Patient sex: F
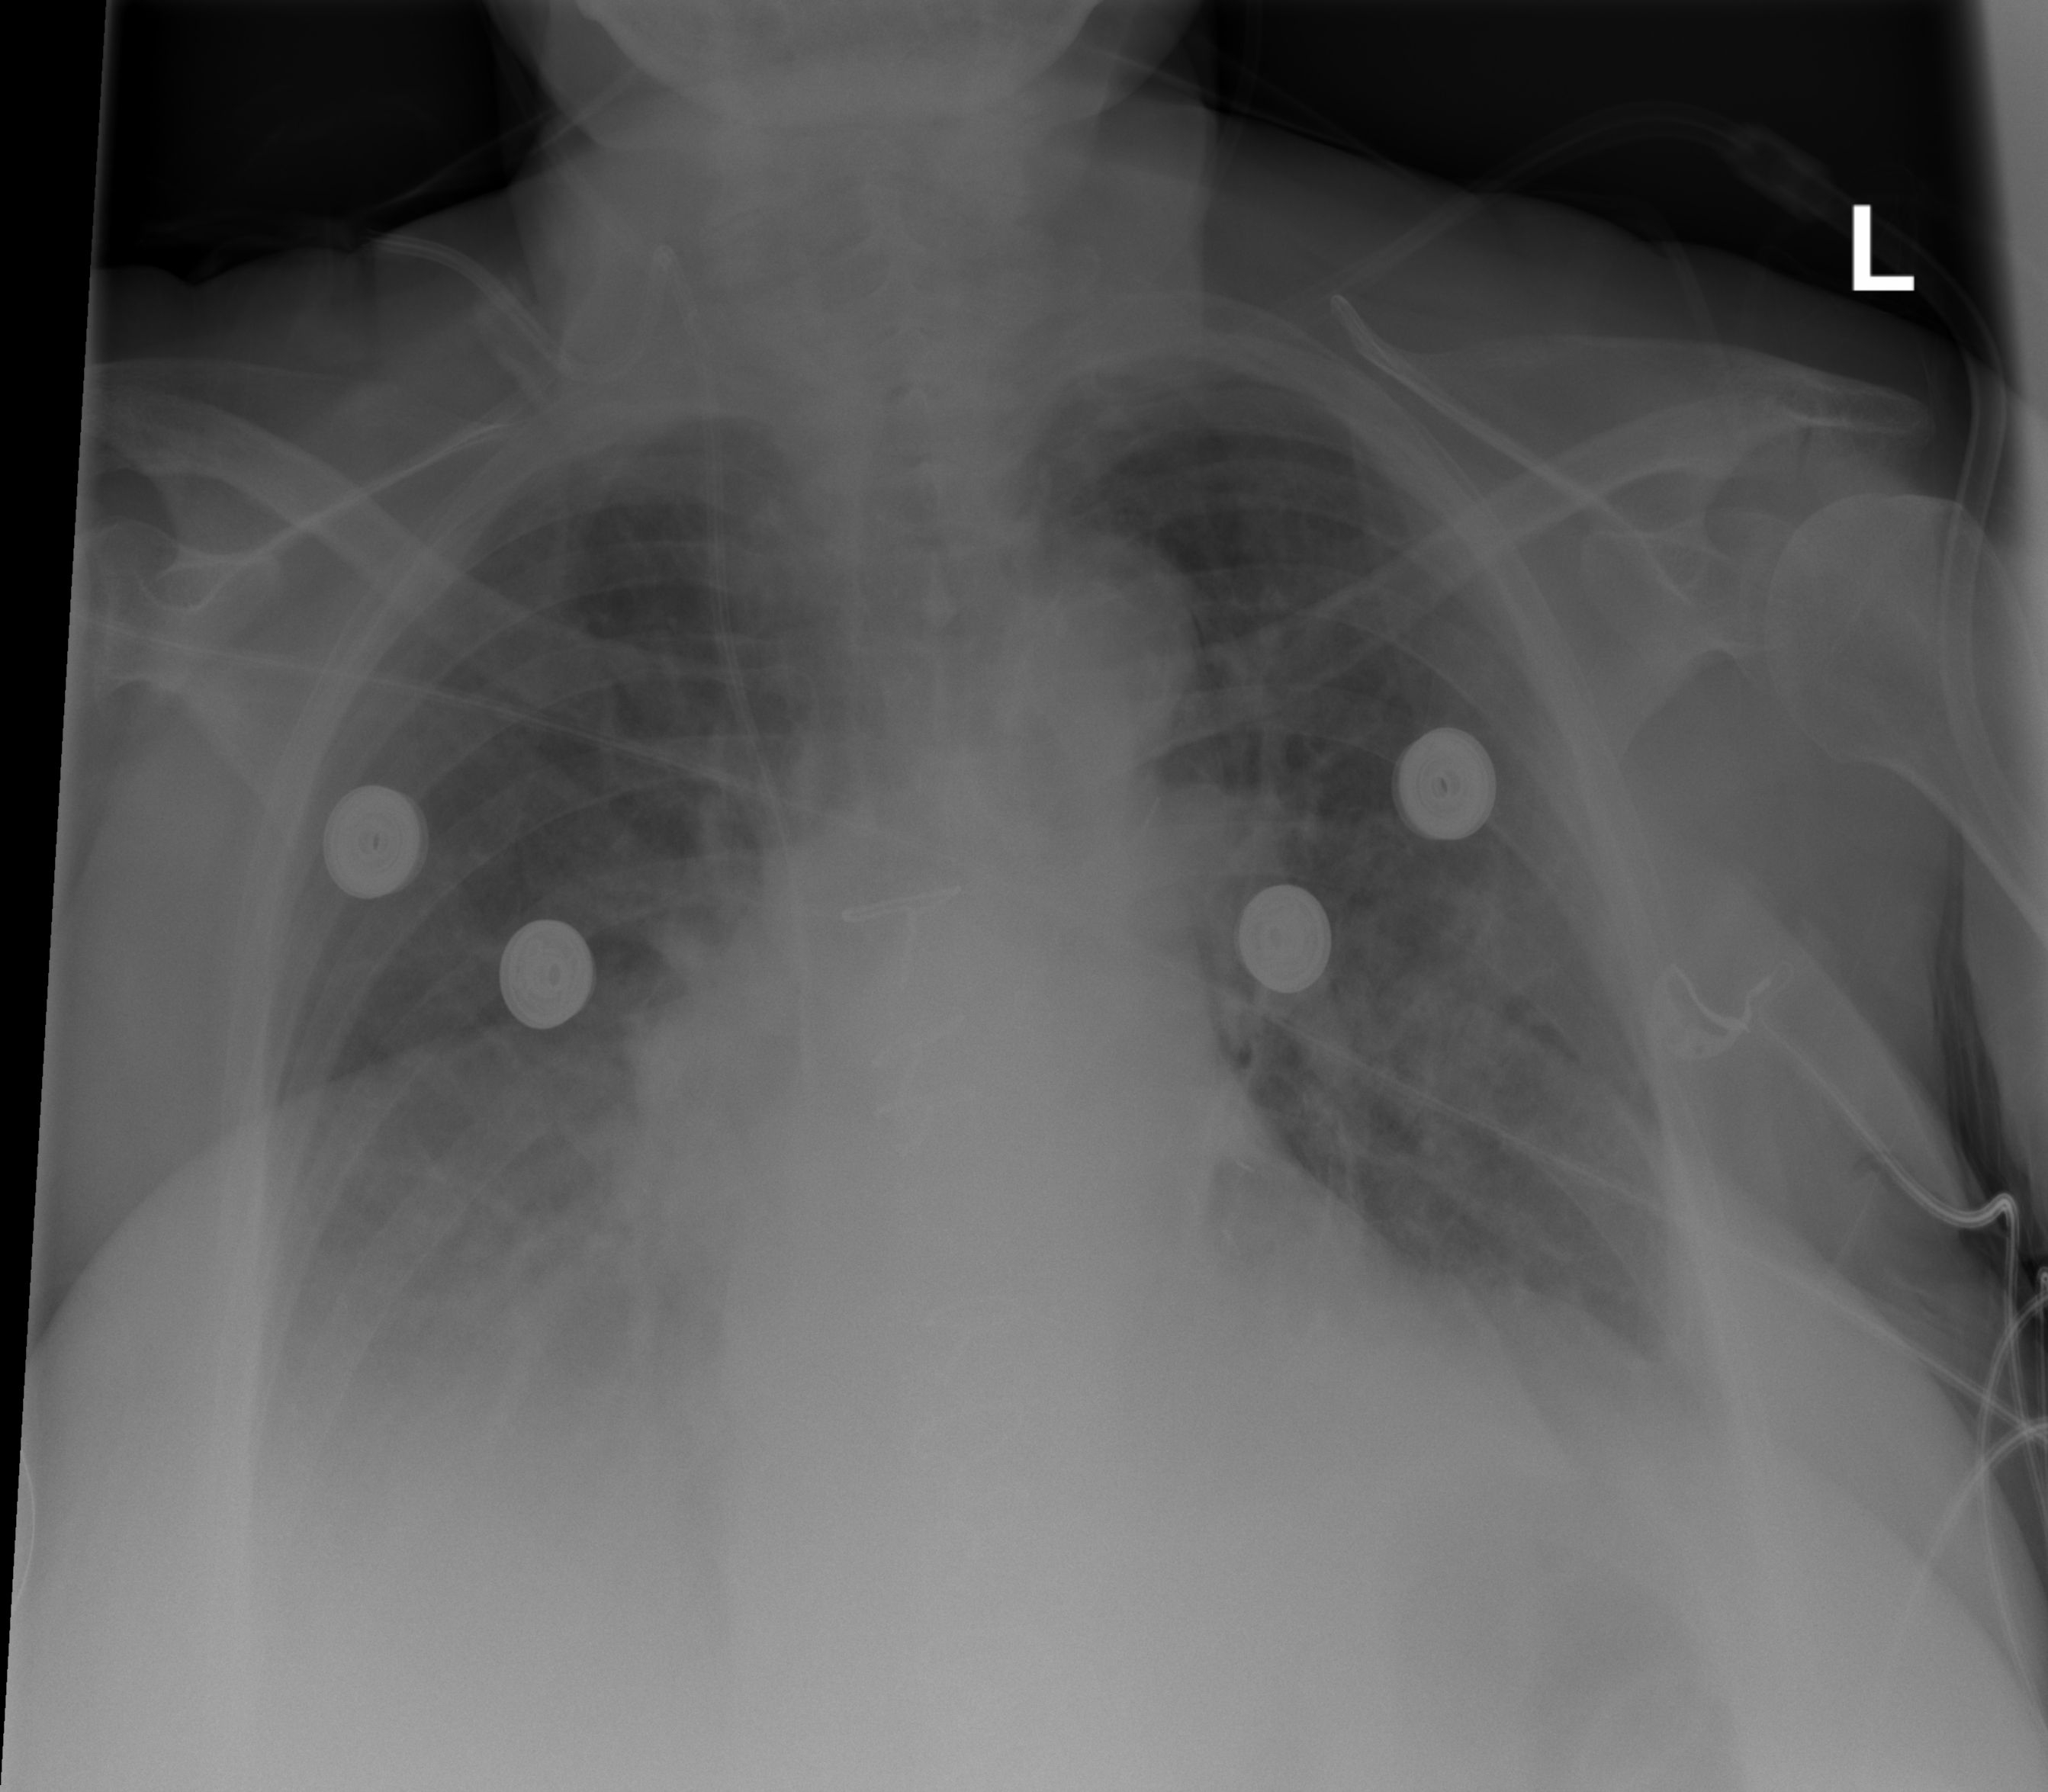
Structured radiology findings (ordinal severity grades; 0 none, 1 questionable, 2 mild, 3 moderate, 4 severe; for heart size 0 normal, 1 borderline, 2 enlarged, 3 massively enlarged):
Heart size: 2
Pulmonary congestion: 2
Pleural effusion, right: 2
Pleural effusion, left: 0
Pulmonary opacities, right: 2
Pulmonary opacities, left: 0
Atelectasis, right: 2
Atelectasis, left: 0